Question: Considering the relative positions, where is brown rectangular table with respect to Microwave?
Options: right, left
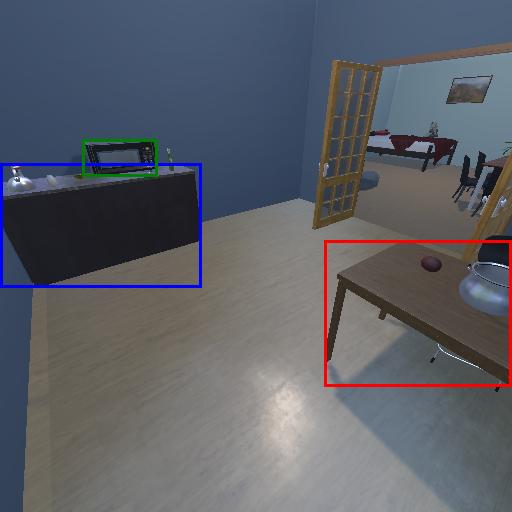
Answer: right